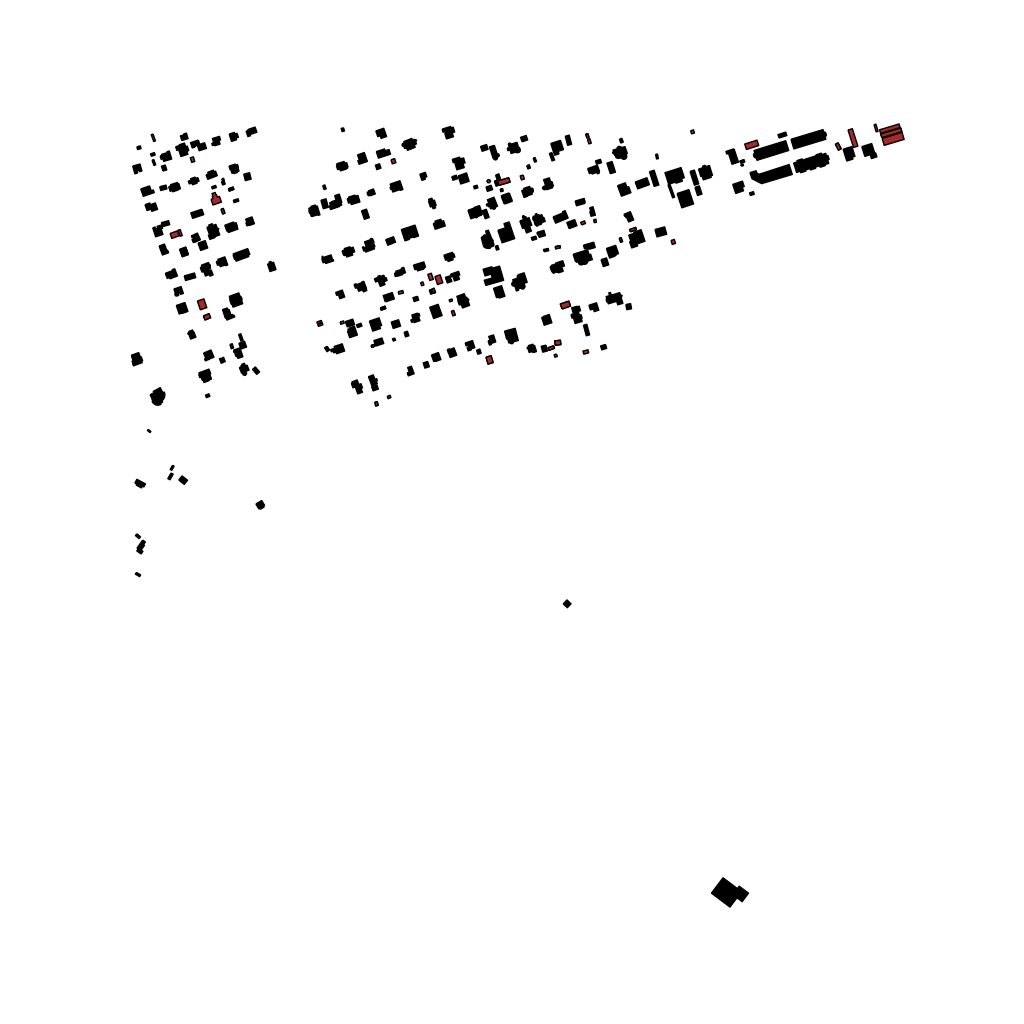
Tags: overhead vector_map, agriculture, business, recreation, residential, special, individual_rise, low_rise, density_1, Building, Facility, 1.0 km²